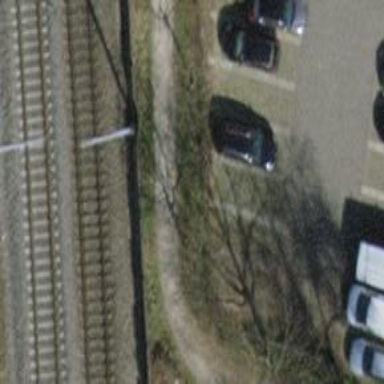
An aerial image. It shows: Noise barrier wall.